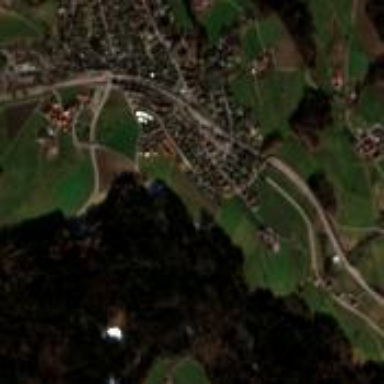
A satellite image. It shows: Small hamlet.